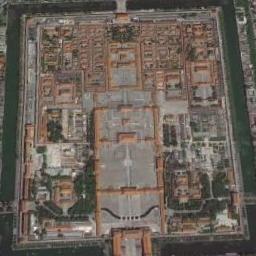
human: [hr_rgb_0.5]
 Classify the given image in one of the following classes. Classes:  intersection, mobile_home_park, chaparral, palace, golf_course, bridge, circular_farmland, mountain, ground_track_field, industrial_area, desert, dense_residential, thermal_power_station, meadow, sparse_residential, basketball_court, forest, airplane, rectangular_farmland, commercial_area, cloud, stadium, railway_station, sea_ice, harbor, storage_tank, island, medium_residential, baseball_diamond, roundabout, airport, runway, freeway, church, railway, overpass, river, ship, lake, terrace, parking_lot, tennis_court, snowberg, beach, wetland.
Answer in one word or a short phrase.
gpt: palace